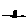
Label: bird